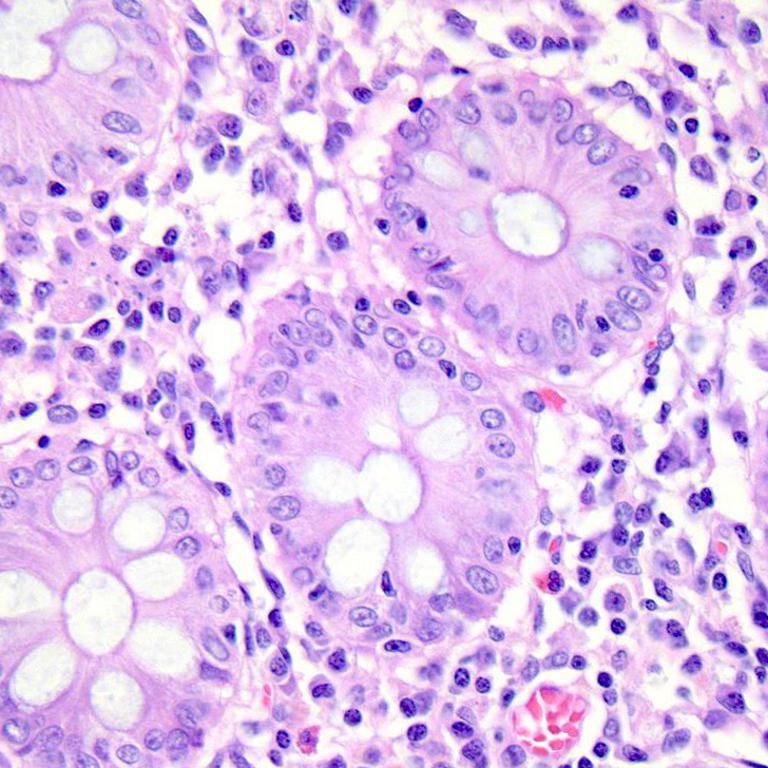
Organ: colon
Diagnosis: benign